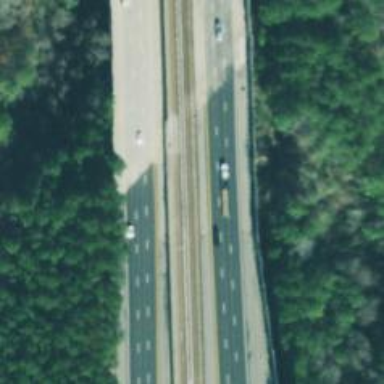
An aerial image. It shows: Bridge over motorway.